Question: Count the number of objects in the diagram.
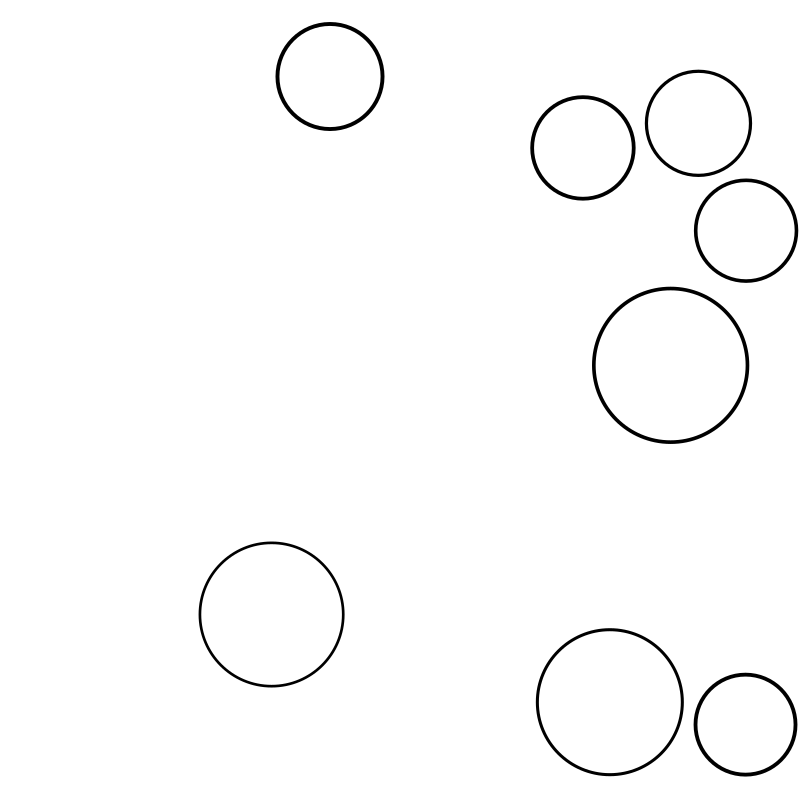
Answer: 8